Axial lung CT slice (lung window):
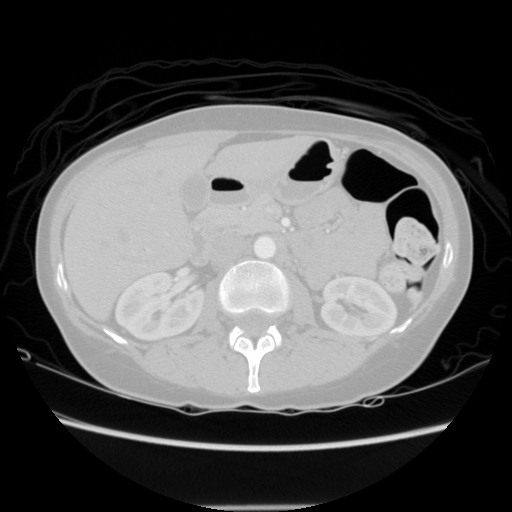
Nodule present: no